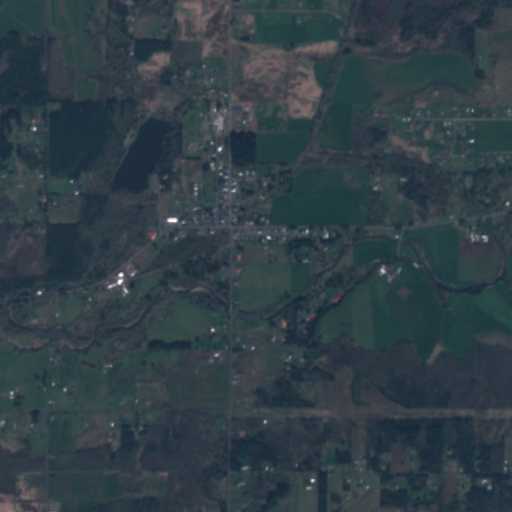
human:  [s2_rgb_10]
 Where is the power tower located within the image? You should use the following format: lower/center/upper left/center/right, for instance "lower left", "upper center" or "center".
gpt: The power tower is located in the lower of the image.
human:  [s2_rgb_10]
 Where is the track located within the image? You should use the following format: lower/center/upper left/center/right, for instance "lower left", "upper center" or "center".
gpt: The track is located in the upper center of the image.
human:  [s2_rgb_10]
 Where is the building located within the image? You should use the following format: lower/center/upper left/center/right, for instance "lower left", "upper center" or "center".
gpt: The building is located in the center left of the image.
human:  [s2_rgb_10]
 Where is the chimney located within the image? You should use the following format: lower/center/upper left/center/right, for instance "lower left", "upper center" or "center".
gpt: The chimney is located in the center left of the image.
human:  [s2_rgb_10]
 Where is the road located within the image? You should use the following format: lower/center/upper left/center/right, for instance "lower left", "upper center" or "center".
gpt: There is no road in the image.